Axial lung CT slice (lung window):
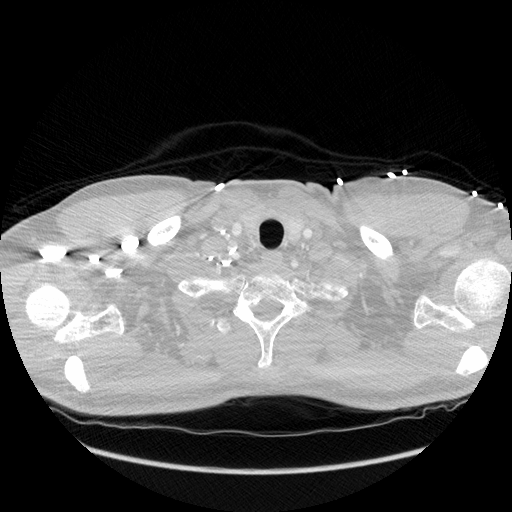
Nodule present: no